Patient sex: M
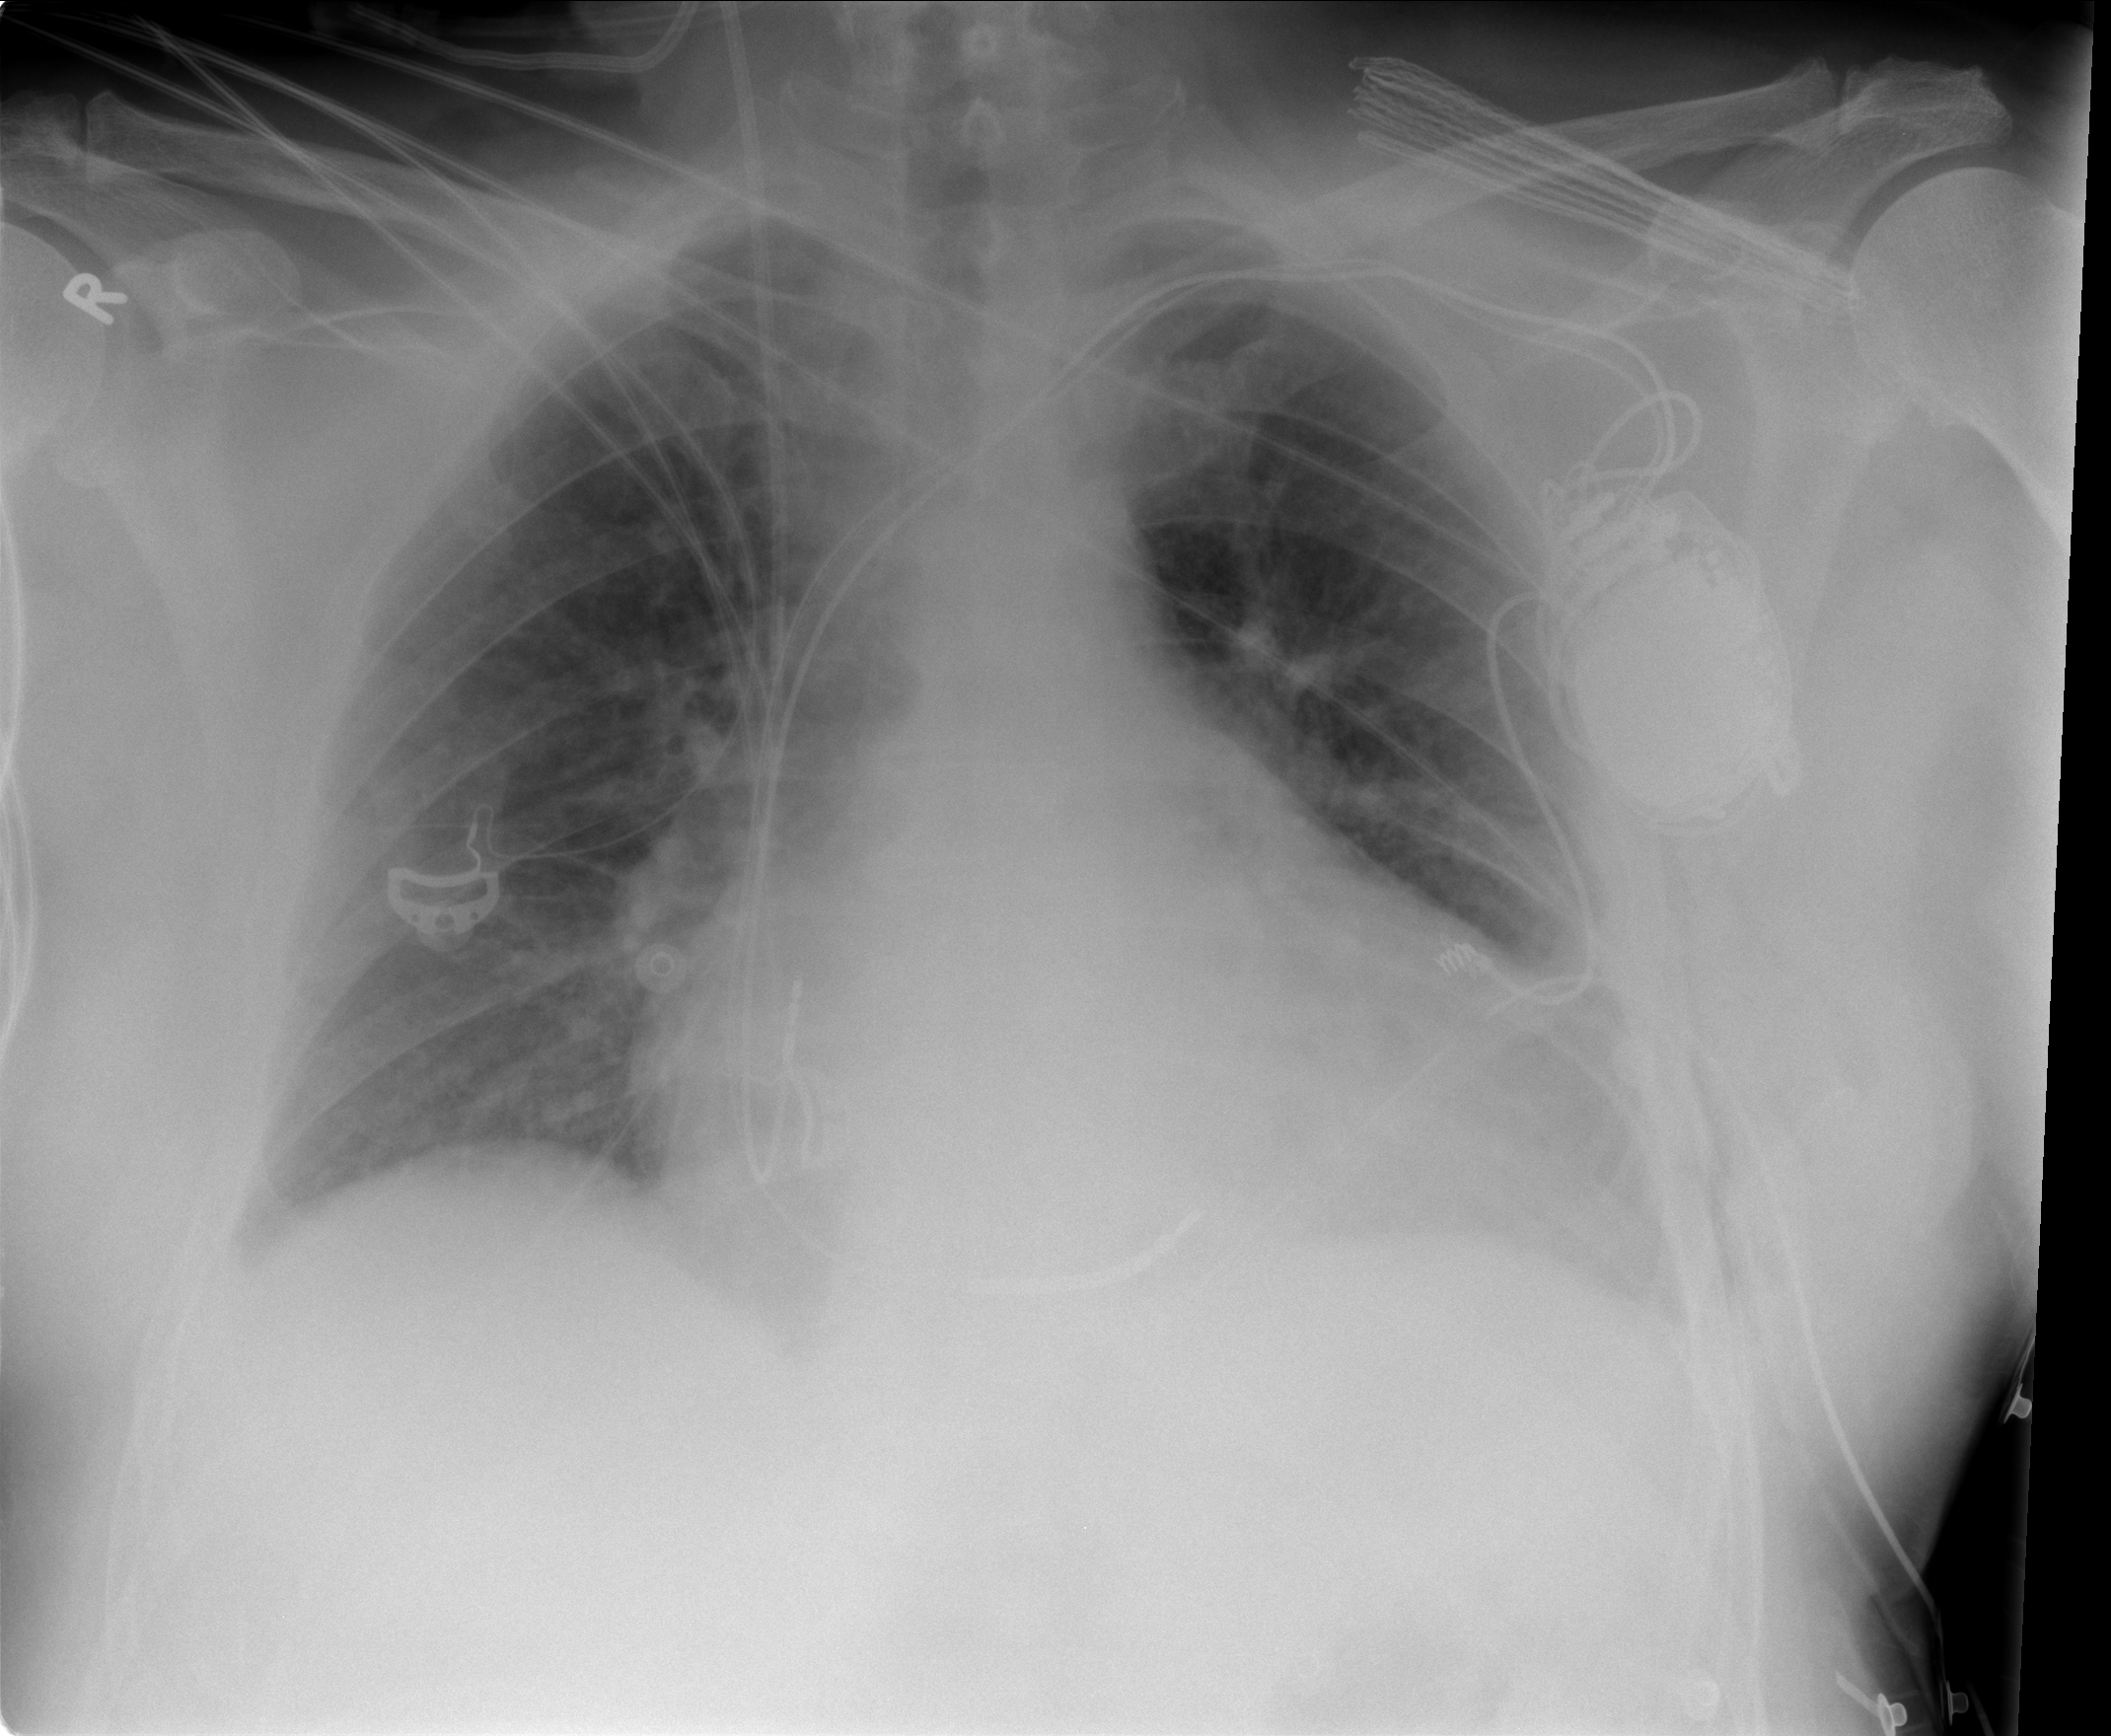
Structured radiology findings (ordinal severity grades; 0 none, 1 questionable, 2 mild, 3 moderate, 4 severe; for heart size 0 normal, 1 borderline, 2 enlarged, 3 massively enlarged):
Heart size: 3
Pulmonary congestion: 2
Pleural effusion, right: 1
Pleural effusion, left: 1
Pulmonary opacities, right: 0
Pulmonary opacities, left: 0
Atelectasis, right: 0
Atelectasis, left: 1